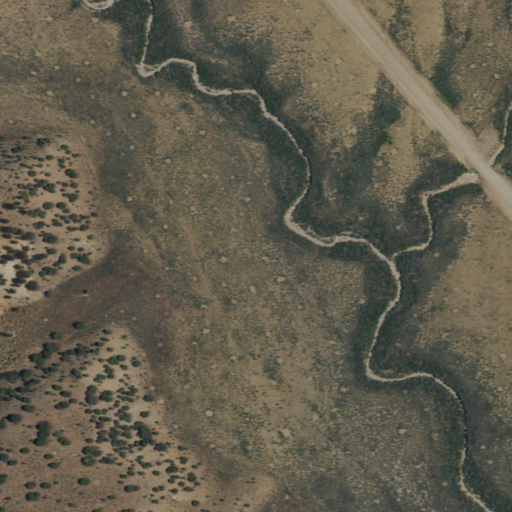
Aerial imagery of valley in Nevada named Camp Valley containing shrub, evergreen forest, and grassland